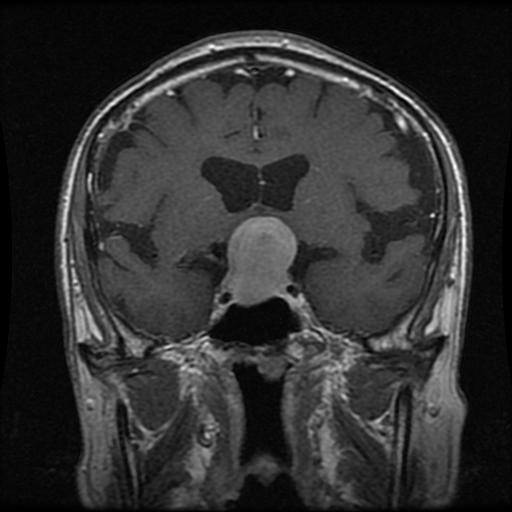
Label: pituitary